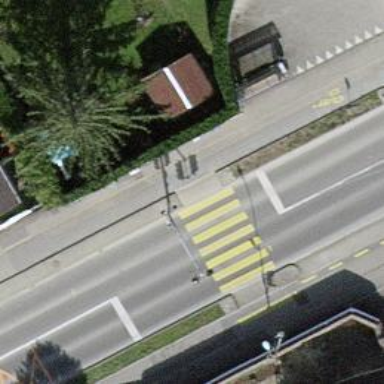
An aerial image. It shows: Crossing with traffic signals.